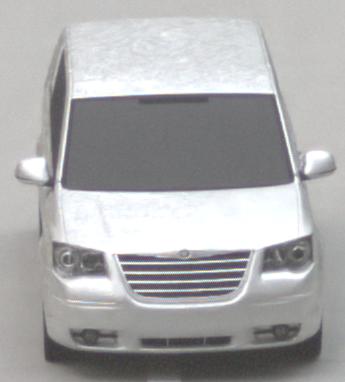
Make: Chrysler
Model: Grand Voyager 3.8
Detailed model: Grand Voyager
Model produced from: 2008/03
Model produced until: 2010/12
Doors: 5
Color: white
Road condition: dry road
Daytime: sunrise or sunset
Contrast: medium contrast